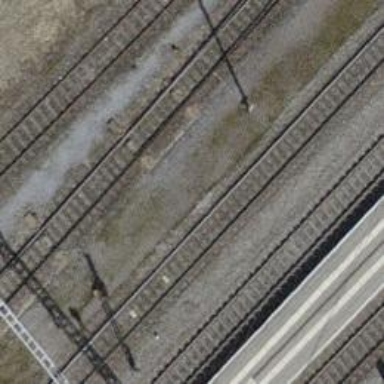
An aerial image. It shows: Railway switch.